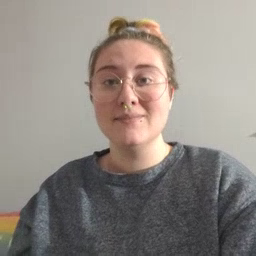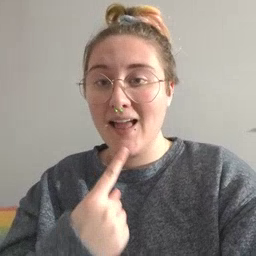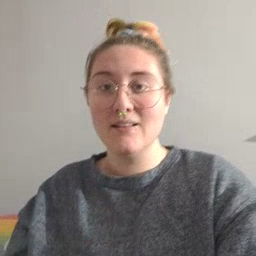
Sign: say